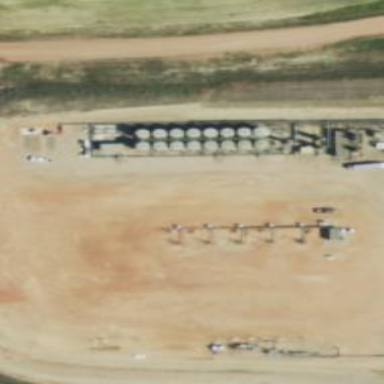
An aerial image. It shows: Storage tank with man-made structure.